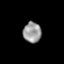
Tissue: skin
Cell type: Epithelial cells
Senescence score: 0.2389
Nuclear area (px): 365
Mean DAPI intensity: 153.247